Field crop: maize
Growth stage: 2
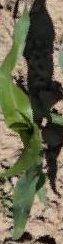
Species: maize